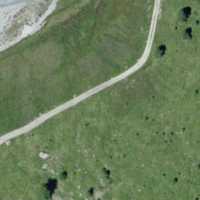
EUNIS habitat code: 31
Species observed at this site:
Parnassius apollo
Erebia melampus